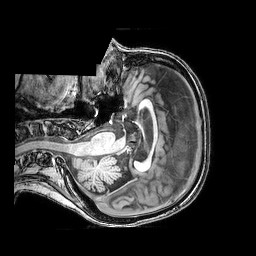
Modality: T1w
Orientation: axial
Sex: female
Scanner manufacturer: philips
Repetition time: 0.00814 s
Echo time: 0.00372 s